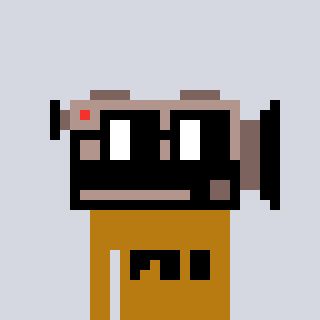
a pixel art character with square black glasses, a camcorder-shaped head and a gold-colored body on a cool background